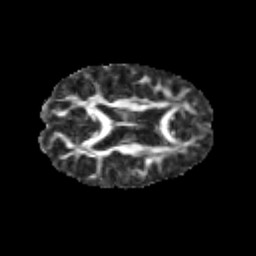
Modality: FA
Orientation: axial
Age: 10
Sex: male
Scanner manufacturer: siemens
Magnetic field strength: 3 T
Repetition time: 3.8 s
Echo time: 0.07 s